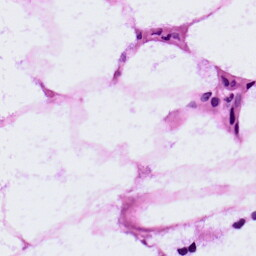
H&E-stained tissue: LymphNode